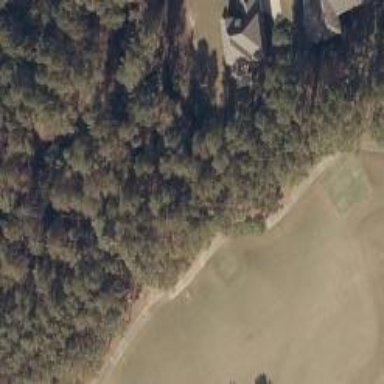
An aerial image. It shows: Path used for both walking and golf.